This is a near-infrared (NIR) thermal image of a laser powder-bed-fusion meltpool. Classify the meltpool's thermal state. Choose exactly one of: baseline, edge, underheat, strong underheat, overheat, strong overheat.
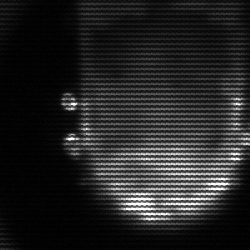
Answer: baseline